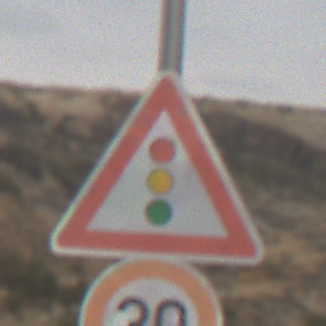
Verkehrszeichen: Lichtzeichenanlage
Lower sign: Geschwindigkeit30
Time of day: MorningAfternoon
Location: Outdoor (Nature)
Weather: Overcast
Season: NotSpecified
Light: Natural